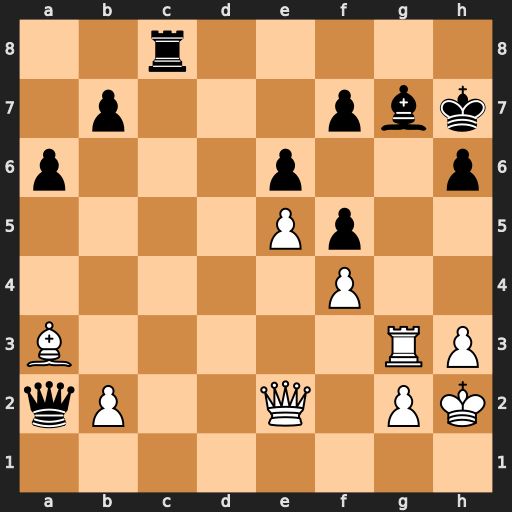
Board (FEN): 2r5/1p3pbk/p3p2p/4Pp2/5P2/B5RP/qP2Q1PK/8
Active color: w
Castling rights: -
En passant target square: -
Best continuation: Qh5 Rc7 Qh4